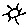
Label: sun